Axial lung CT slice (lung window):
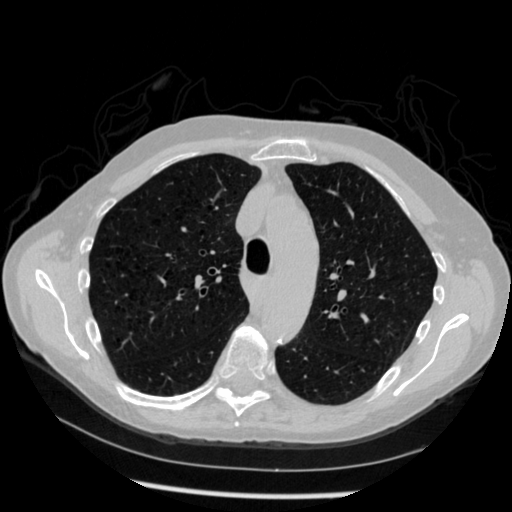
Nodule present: no